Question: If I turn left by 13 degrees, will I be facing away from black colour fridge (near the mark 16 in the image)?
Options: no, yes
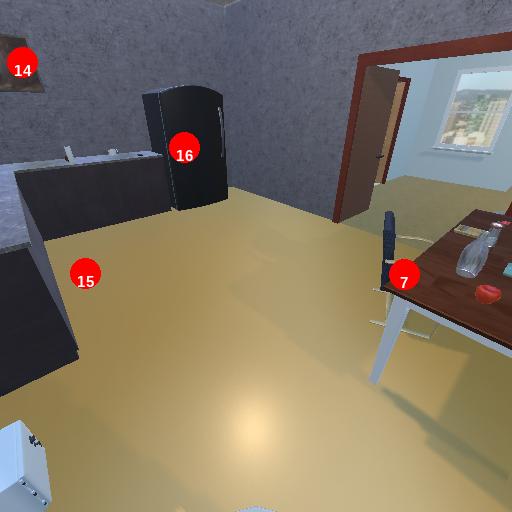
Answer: no